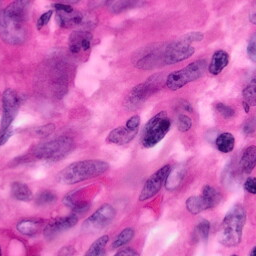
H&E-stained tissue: Pancreatic